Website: home-depot
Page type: customer-info-address
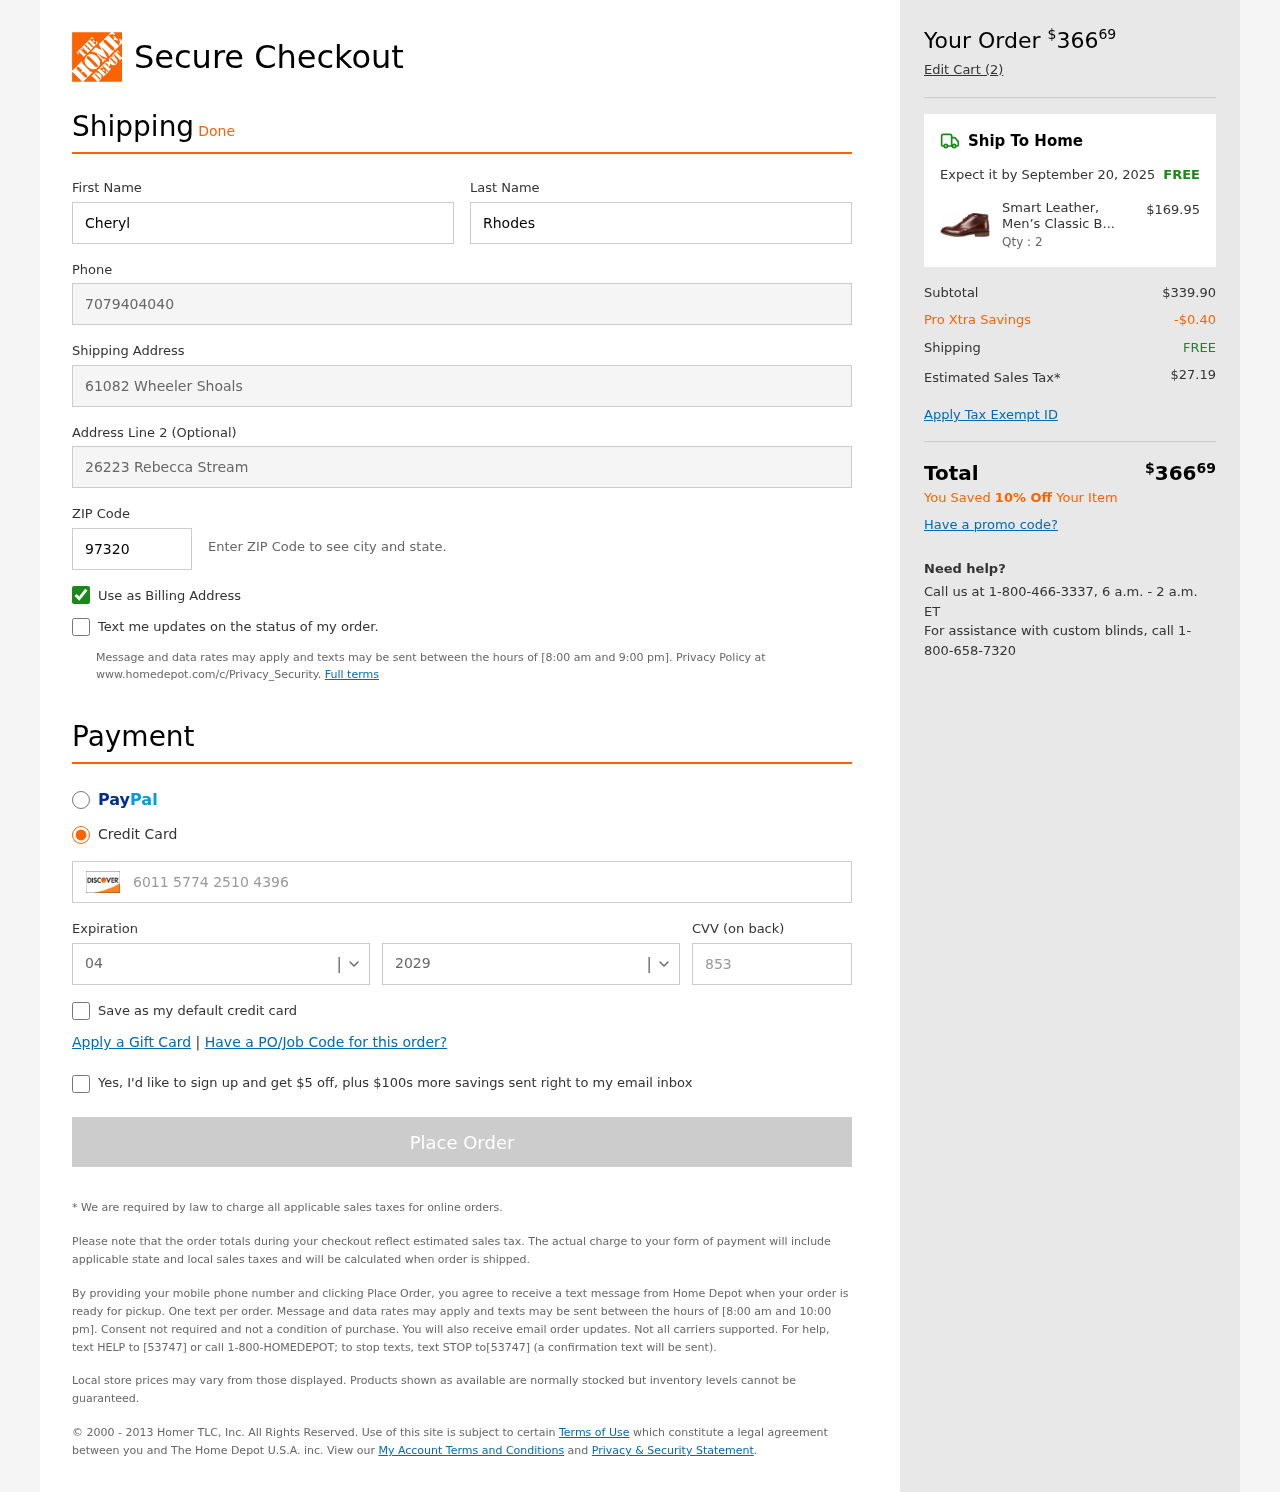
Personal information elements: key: PII_CARD_CVV
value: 853
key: PII_CARD_EXPIRY_MONTH
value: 04
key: PII_CARD_EXPIRY_YEAR
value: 29
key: PII_CARD_NUMBER
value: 6011 5774 2510 4396
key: PII_FIRSTNAME
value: Cheryl
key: PII_LASTNAME
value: Rhodes
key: PII_PHONE
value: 7079404040
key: PII_POSTCODE
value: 97320
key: PII_STREET
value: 61082 Wheeler Shoals
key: PII_STREET2
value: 26223 Rebecca Stream
Product elements: key: PRODUCT1_NAME
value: Smart Leather, Men’s Classic Boots
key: PRODUCT1_PRICE
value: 169.95
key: PRODUCT1_QUANTITY
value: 2
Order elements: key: ORDER_TOTAL
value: $36669
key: ORDER_NUM_ITEMS
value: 2
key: ORDER_DELIVERY_DATE
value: September 20, 2025
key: ORDER_SHIPPING_COST
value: FREE
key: ORDER_SUBTOTAL
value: $339.90
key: ORDER_DISCOUNT
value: -$0.40
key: ORDER_SHIPPING_COST2
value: FREE
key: ORDER_TAX
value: $27.19
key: ORDER_TOTAL2
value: $36669
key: ORDER_SAVINGS_MESSAGE
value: You Saved 10% Off Your Item